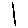
Label: line